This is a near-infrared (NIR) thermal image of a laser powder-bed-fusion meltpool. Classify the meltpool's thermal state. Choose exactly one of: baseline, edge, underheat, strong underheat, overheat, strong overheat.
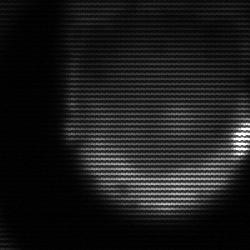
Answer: edge